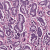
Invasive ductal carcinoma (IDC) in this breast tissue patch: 1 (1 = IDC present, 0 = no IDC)